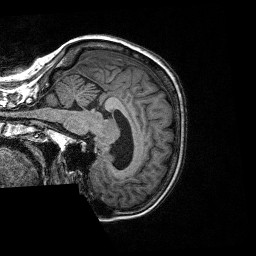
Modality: T1w
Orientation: sagittal
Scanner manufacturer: siemens
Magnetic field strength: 3 T
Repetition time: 2.3 s
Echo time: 0.00226 s